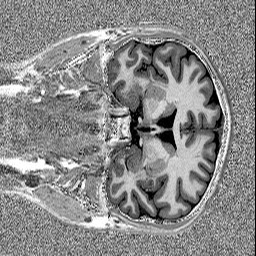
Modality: MP2RAGE
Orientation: coronal
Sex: male